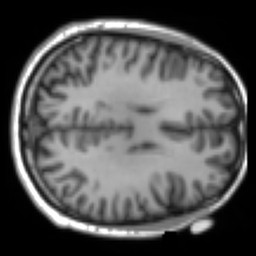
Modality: T1w
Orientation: axial